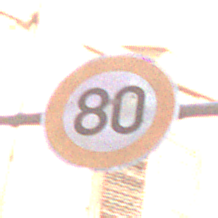
Verkehrszeichen: Geschwindigkeit80
Umgebung: Outdoor, Urban
Tageszeit: MorningAfternoon
Wetter: PartlyCloudy
Licht: Natural
Jahreszeit: NotSpecified
Kontrast: LowContrast